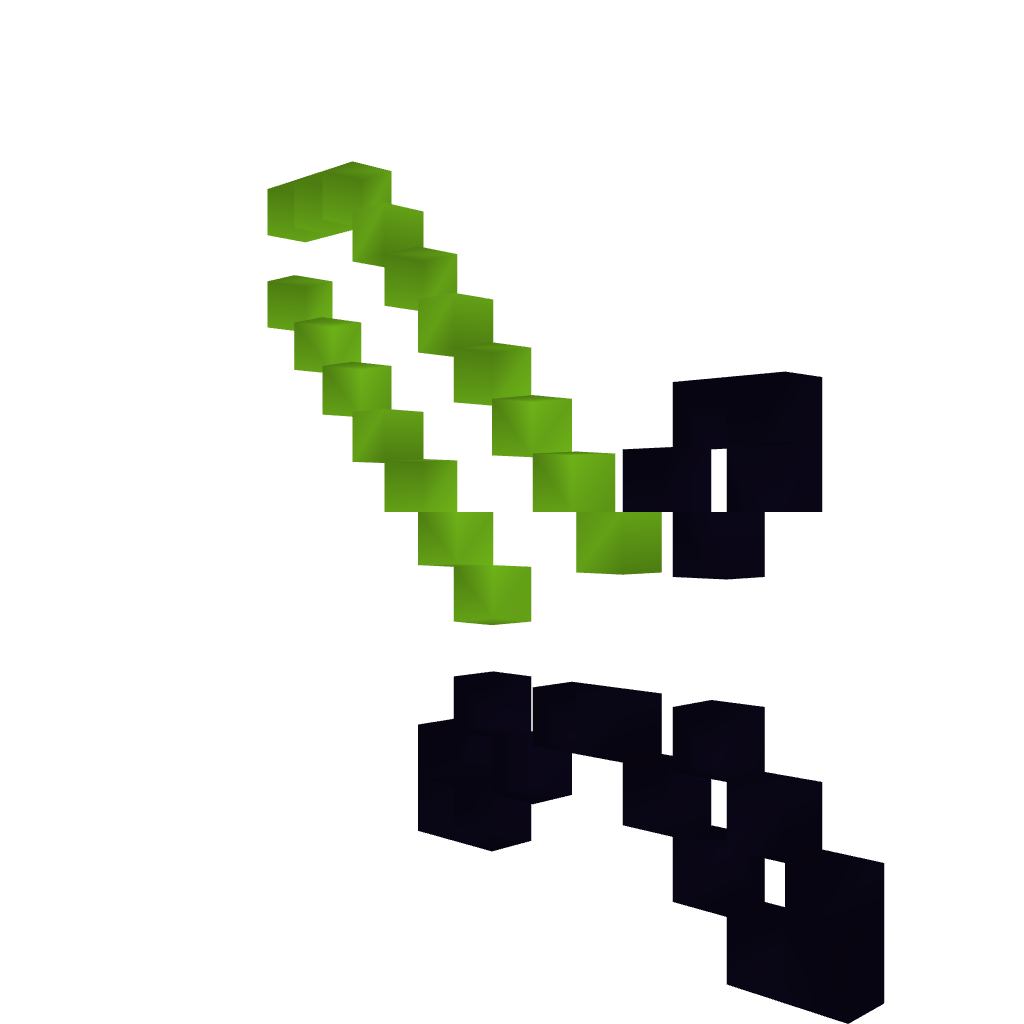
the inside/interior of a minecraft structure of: Emerald Sword